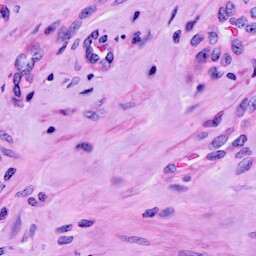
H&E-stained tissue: Cervix